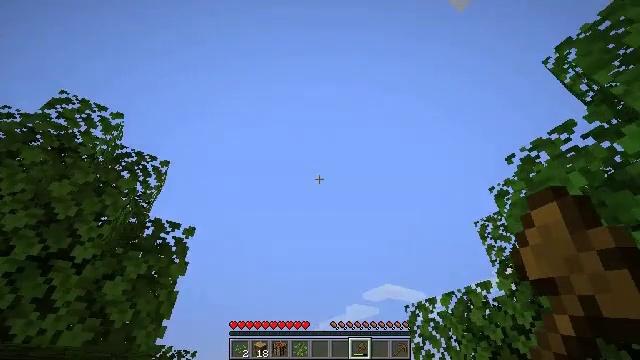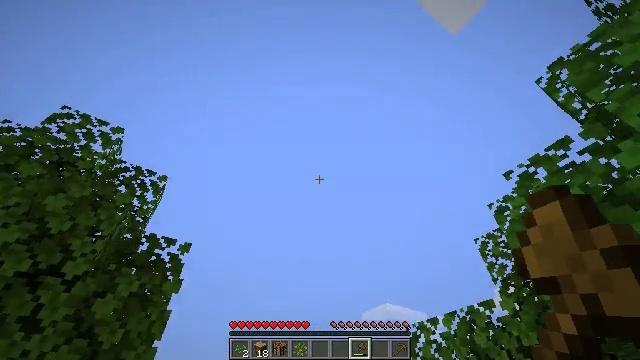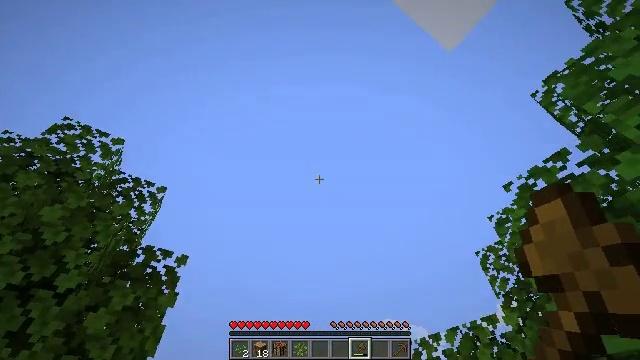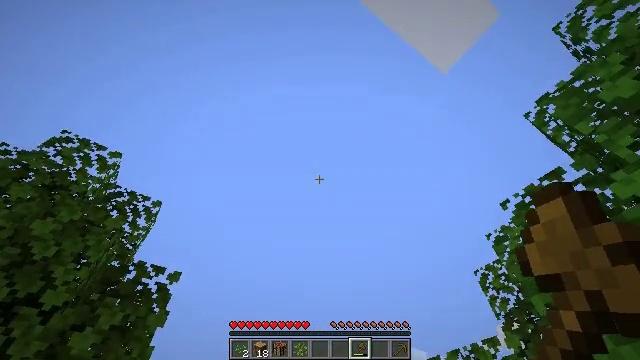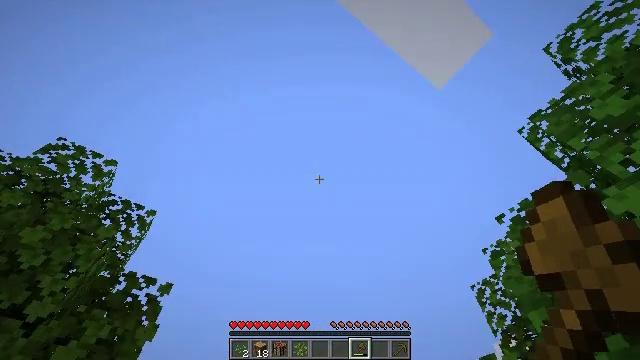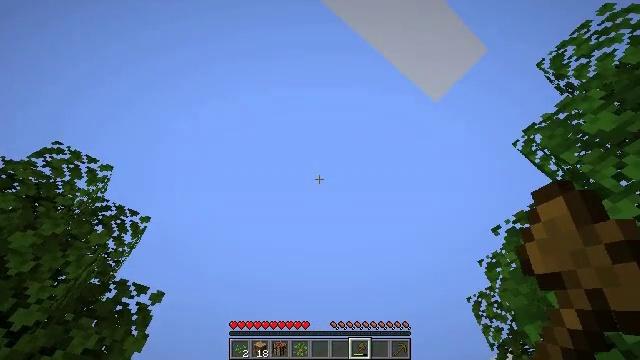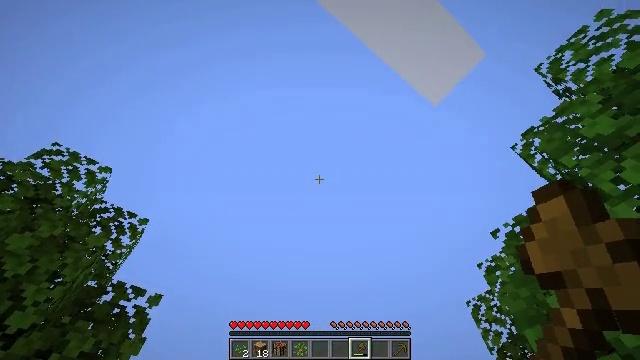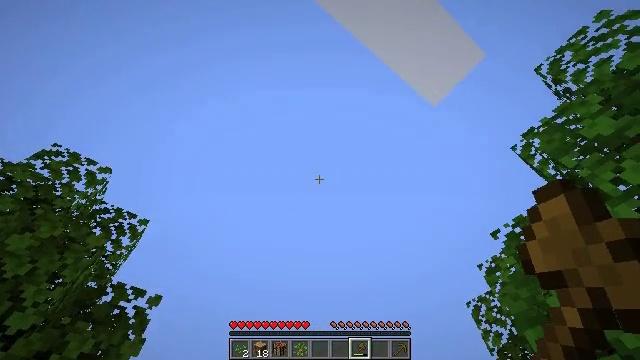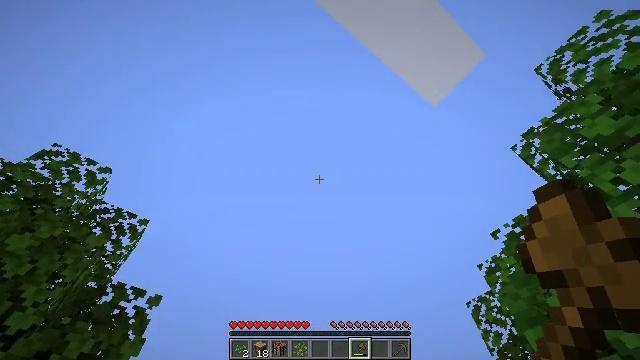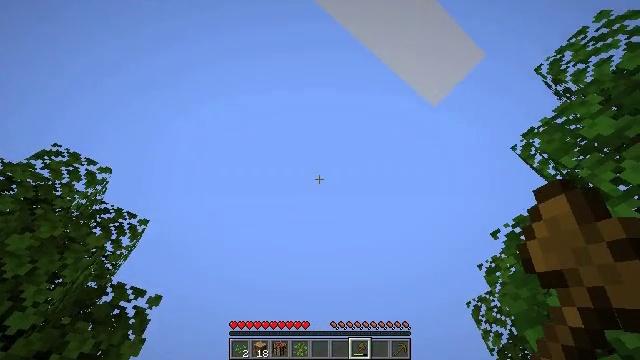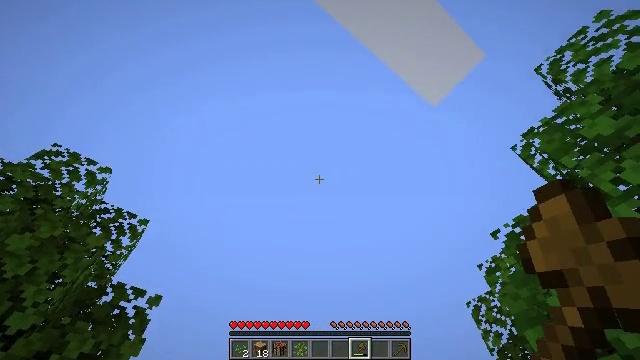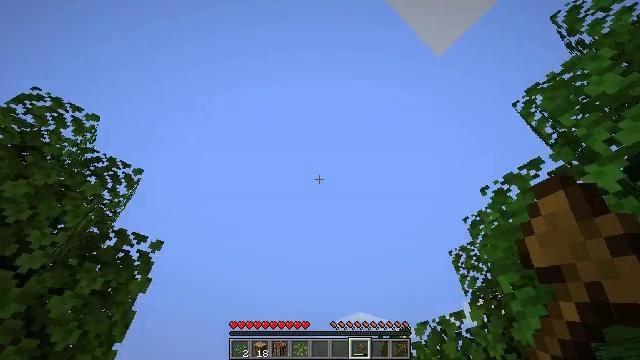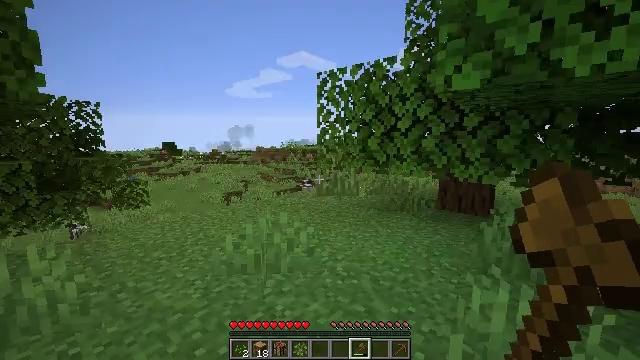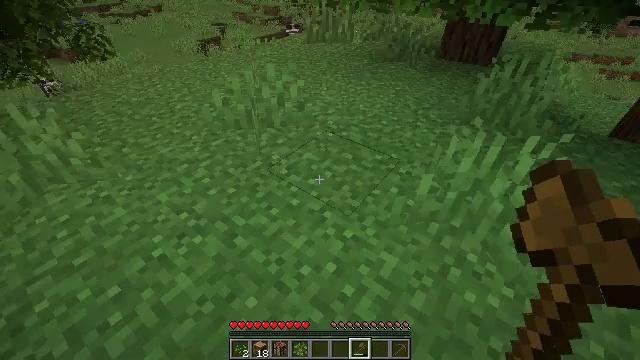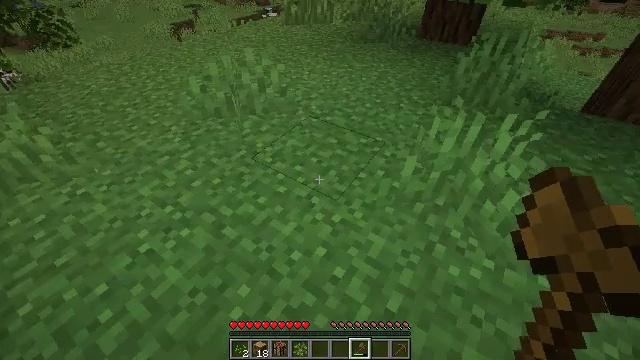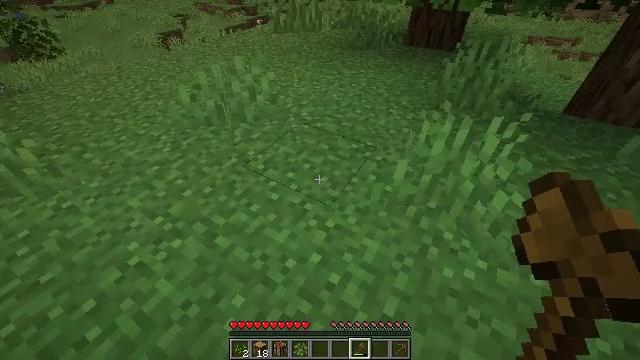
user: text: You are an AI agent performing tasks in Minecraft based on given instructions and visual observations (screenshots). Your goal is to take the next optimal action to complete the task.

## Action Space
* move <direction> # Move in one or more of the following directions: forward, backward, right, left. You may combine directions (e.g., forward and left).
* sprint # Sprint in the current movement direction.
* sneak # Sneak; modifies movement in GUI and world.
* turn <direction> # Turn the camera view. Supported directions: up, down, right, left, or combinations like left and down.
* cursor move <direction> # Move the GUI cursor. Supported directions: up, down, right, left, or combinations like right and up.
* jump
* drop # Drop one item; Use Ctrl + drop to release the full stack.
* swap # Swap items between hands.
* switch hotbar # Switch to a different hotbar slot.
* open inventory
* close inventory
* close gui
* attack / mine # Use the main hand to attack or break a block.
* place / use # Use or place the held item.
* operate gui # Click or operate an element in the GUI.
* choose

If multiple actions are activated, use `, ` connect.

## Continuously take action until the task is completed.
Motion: motion action
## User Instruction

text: Break the grass block.
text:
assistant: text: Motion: turn up
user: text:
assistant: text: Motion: turn up
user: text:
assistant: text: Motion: turn up
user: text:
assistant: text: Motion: turn right and up
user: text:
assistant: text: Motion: turn right and up
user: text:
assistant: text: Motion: no_op
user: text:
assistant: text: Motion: no_op
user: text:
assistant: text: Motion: no_op
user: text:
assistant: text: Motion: no_op
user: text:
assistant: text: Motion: no_op
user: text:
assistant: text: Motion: turn right and down
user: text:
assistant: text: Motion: turn right and down
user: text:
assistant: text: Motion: turn right and down
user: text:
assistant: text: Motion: turn right and down
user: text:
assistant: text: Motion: turn right and up
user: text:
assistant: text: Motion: no_op
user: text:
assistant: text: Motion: no_op
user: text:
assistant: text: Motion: turn left
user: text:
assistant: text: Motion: turn left and down
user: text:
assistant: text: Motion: turn left and down
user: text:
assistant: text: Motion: turn left and down
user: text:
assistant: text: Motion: turn left and down
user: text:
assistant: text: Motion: no_op
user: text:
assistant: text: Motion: no_op
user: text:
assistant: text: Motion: no_op
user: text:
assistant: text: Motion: no_op
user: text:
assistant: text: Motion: no_op
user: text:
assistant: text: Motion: no_op
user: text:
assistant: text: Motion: no_op
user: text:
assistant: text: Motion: no_op